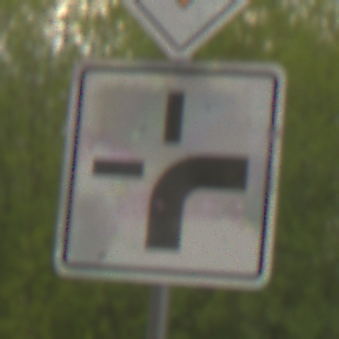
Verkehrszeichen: VerlaufVorfahrtsstrasse3
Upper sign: Vorfahrtsstrasse
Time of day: MorningAfternoon
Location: Outdoor (Nature)
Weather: Overcast
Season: NotSpecified
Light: Natural